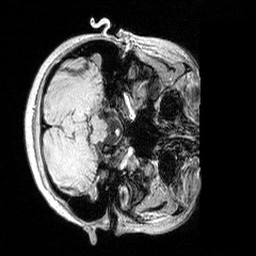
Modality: MP2RAGE
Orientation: axial
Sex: female
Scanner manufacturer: siemens
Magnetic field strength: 3 T
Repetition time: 5 s
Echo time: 0.00292 s